Interaction volume radius: 10 \u00c5
Interaction volume height: 25 \u00c5
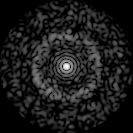
Disorder parameter: 0.8333